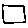
Label: square